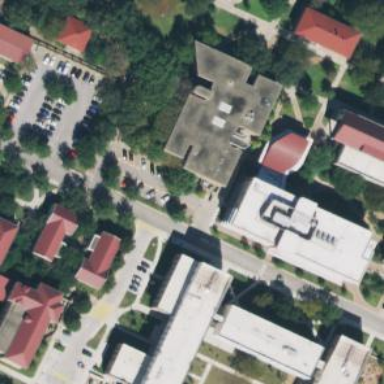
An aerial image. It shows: University building.